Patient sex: M
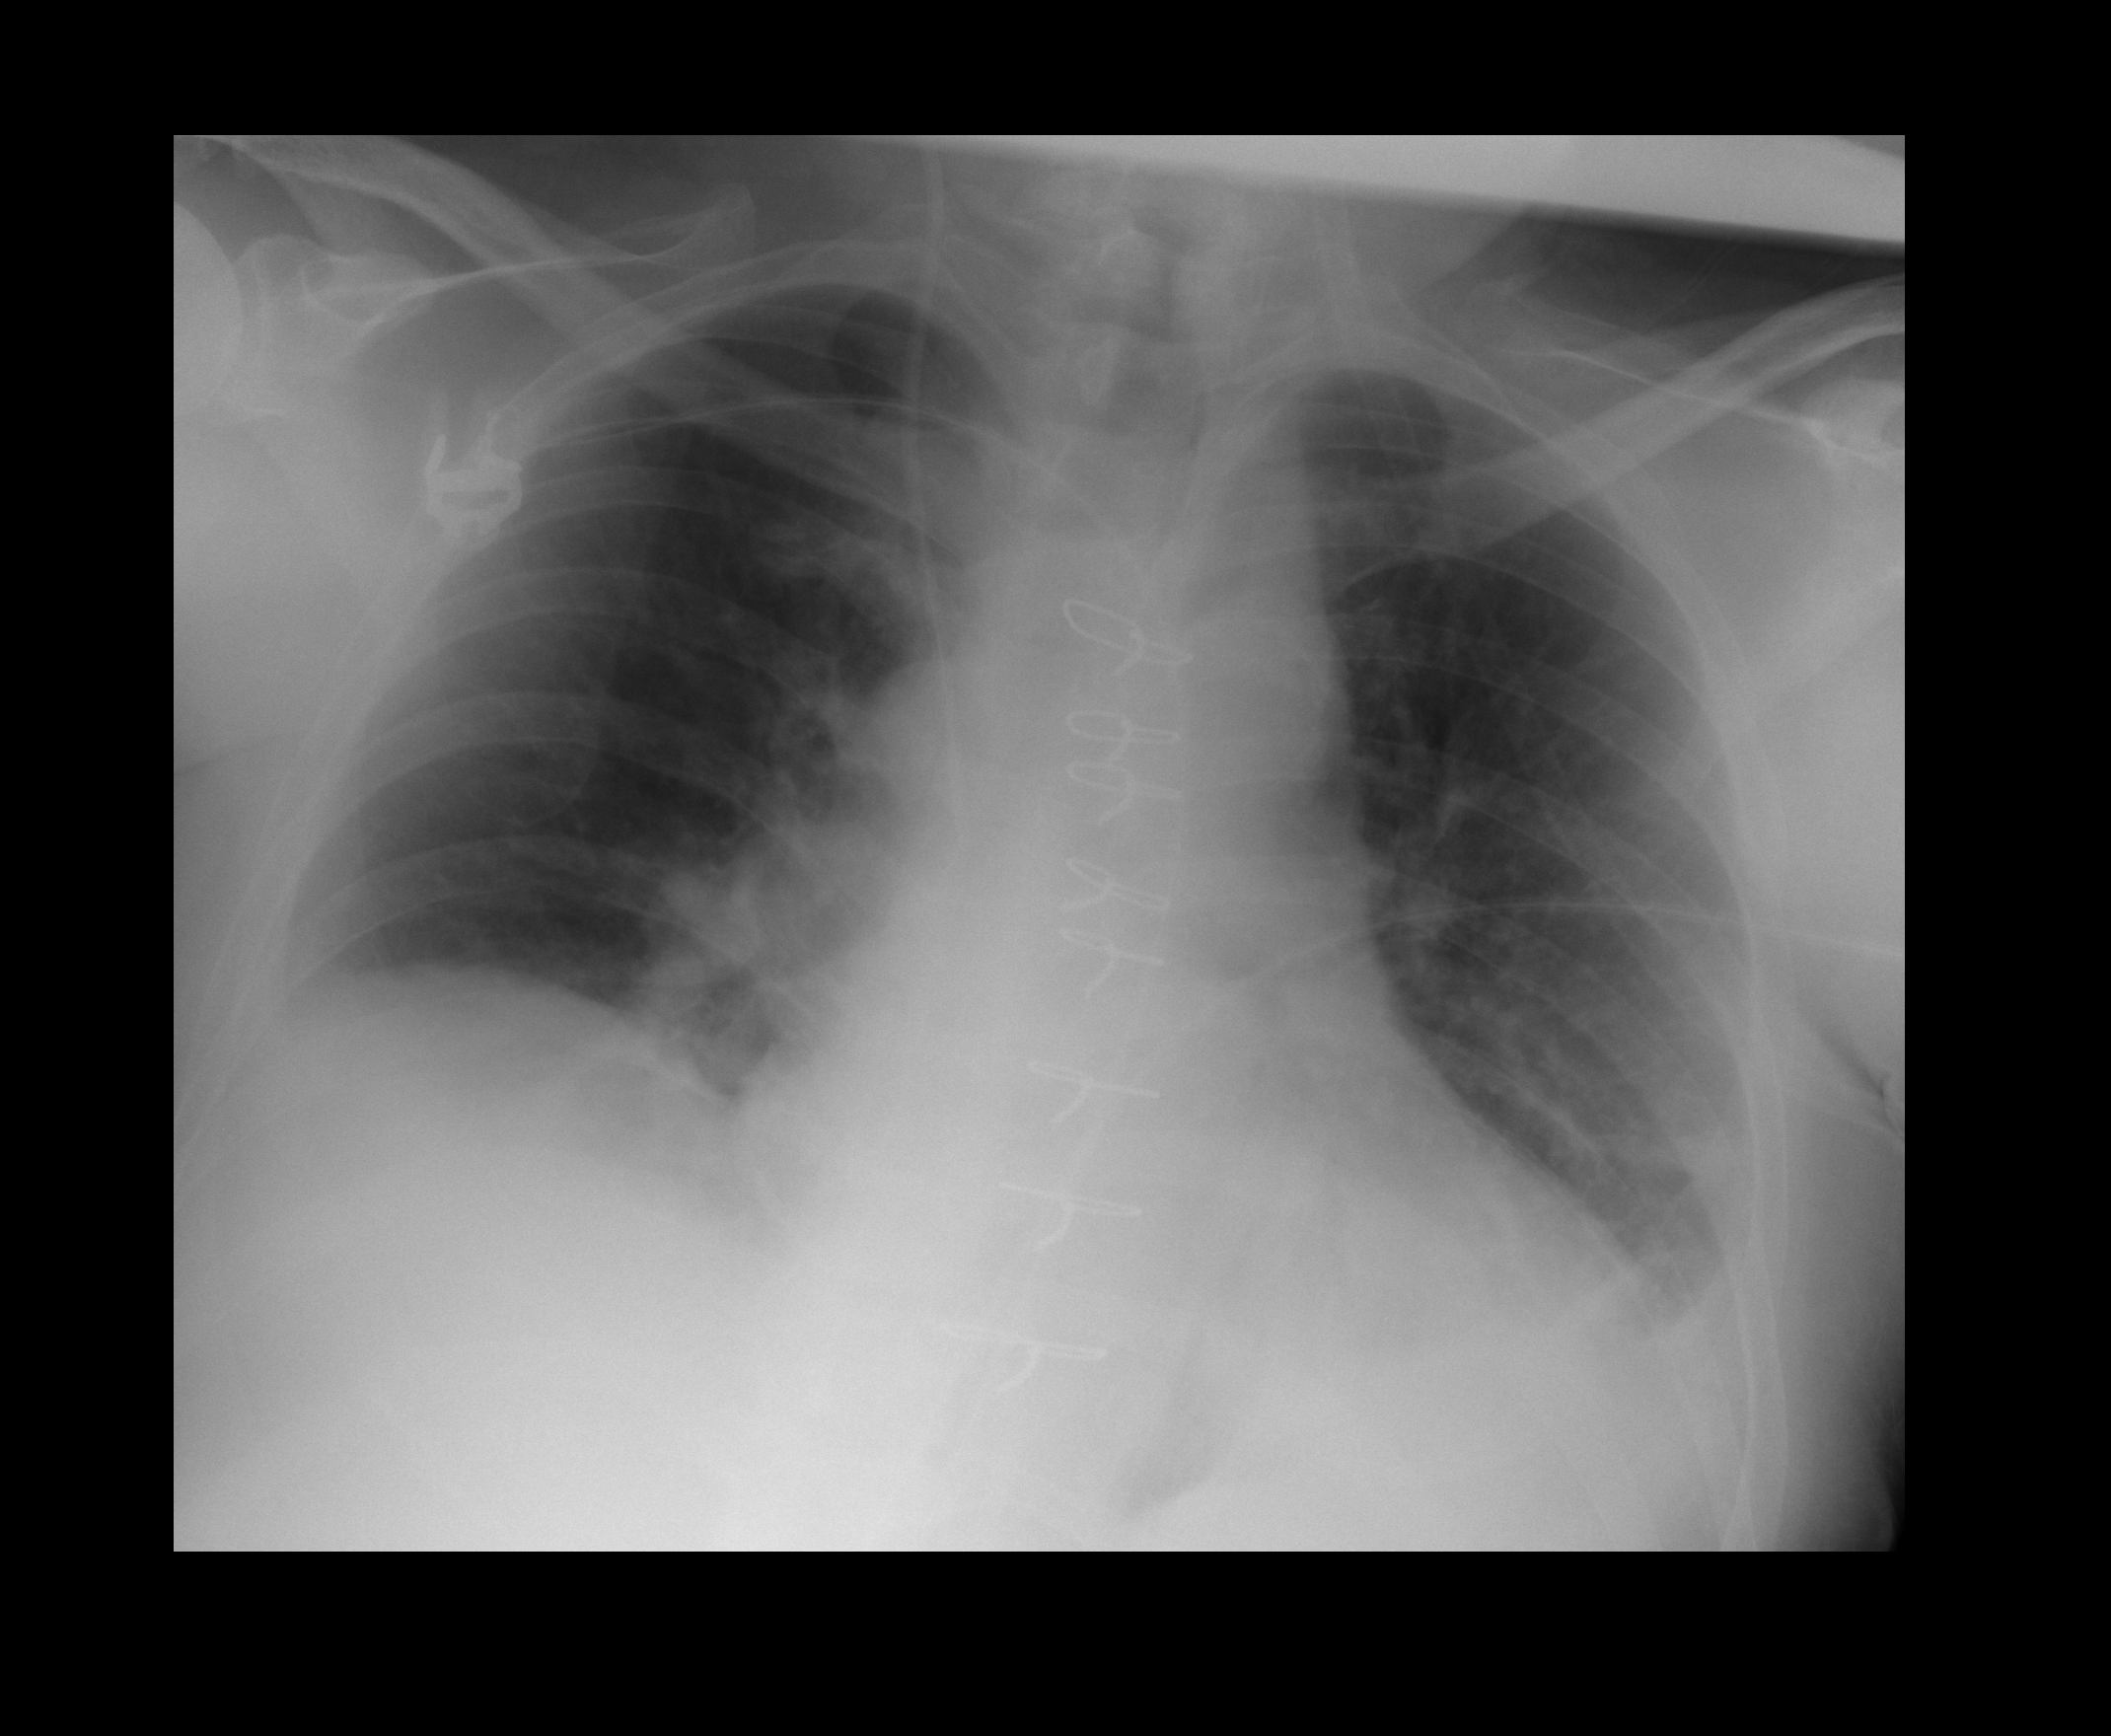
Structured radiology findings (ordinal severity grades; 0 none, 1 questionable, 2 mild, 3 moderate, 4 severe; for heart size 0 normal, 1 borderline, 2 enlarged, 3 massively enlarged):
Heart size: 2
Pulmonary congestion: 0
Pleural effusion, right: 0
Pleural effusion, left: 2
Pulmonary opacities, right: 0
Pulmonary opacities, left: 0
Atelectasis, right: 2
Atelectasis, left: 2